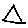
Label: triangle